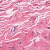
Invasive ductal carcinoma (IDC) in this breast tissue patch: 0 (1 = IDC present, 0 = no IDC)